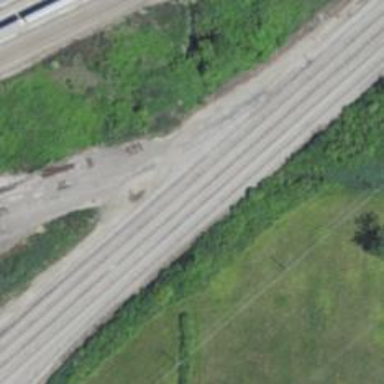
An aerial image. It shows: Railway siding for service.